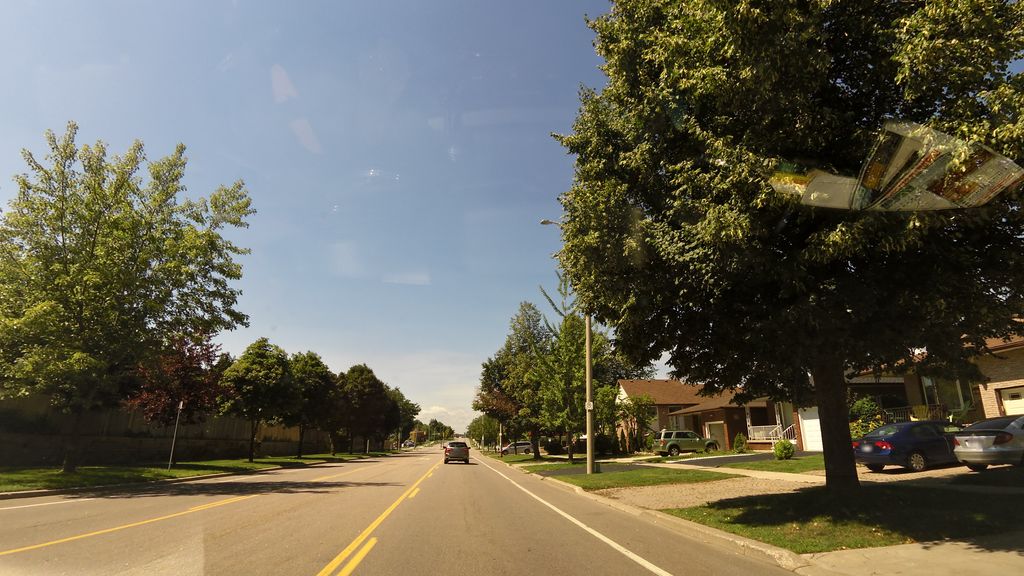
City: hamilton